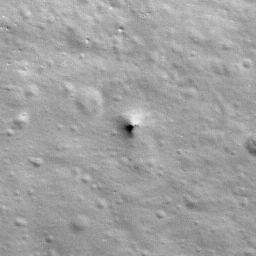
Pit: Stevinus 17
Host crater: Stevinus
Host type: impact_melt
Lunar coordinates: latitude -32.369, longitude 53.612